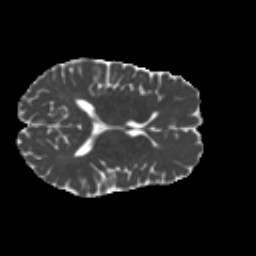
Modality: MD
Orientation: axial
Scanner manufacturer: siemens
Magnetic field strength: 3 T
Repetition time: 4.16 s
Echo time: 0.0806 s